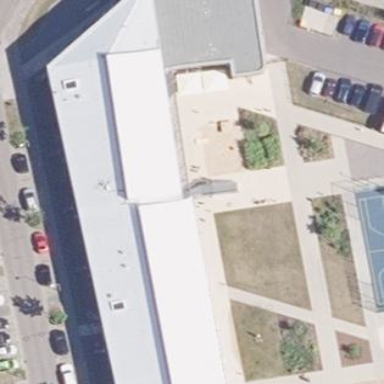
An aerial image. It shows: School building.